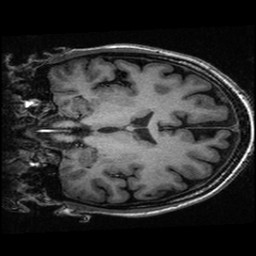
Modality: T1w
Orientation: coronal
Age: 24
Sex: female